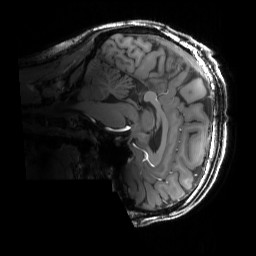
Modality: T1w
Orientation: sagittal
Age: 23
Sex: male
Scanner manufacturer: siemens
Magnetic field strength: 6.98 T
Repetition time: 3 s
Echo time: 0.00388 s